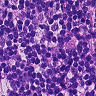
Metastatic tissue present: yes